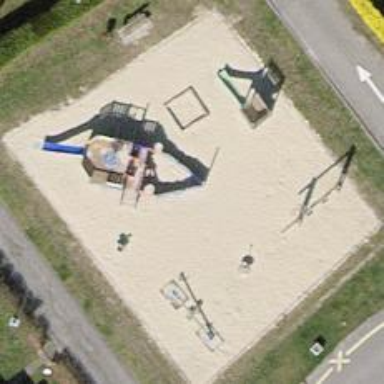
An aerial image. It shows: Playground area for leisure land.